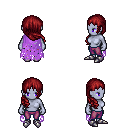
a pixel art fantasy rpg character, female body template, dark elf, purple skin, maroon tattered cape, magenta pants, brunette right-swept hairstyle, metal boots, four views (front, back, left, right), 2x2 character sprite sheet, small pixel art, hard edges, no anti-aliasing